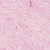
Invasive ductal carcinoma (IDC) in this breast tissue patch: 0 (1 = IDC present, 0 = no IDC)